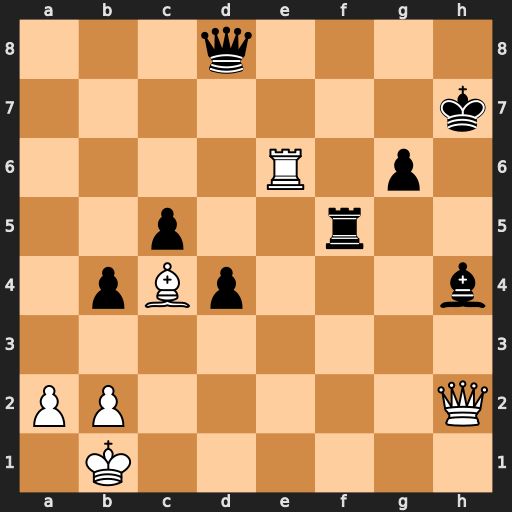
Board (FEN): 3q4/7k/4R1p1/2p2r2/1pBp3b/8/PP5Q/1K6
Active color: w
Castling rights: -
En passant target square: -
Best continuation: Bd3 c4 Bxf5